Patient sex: M
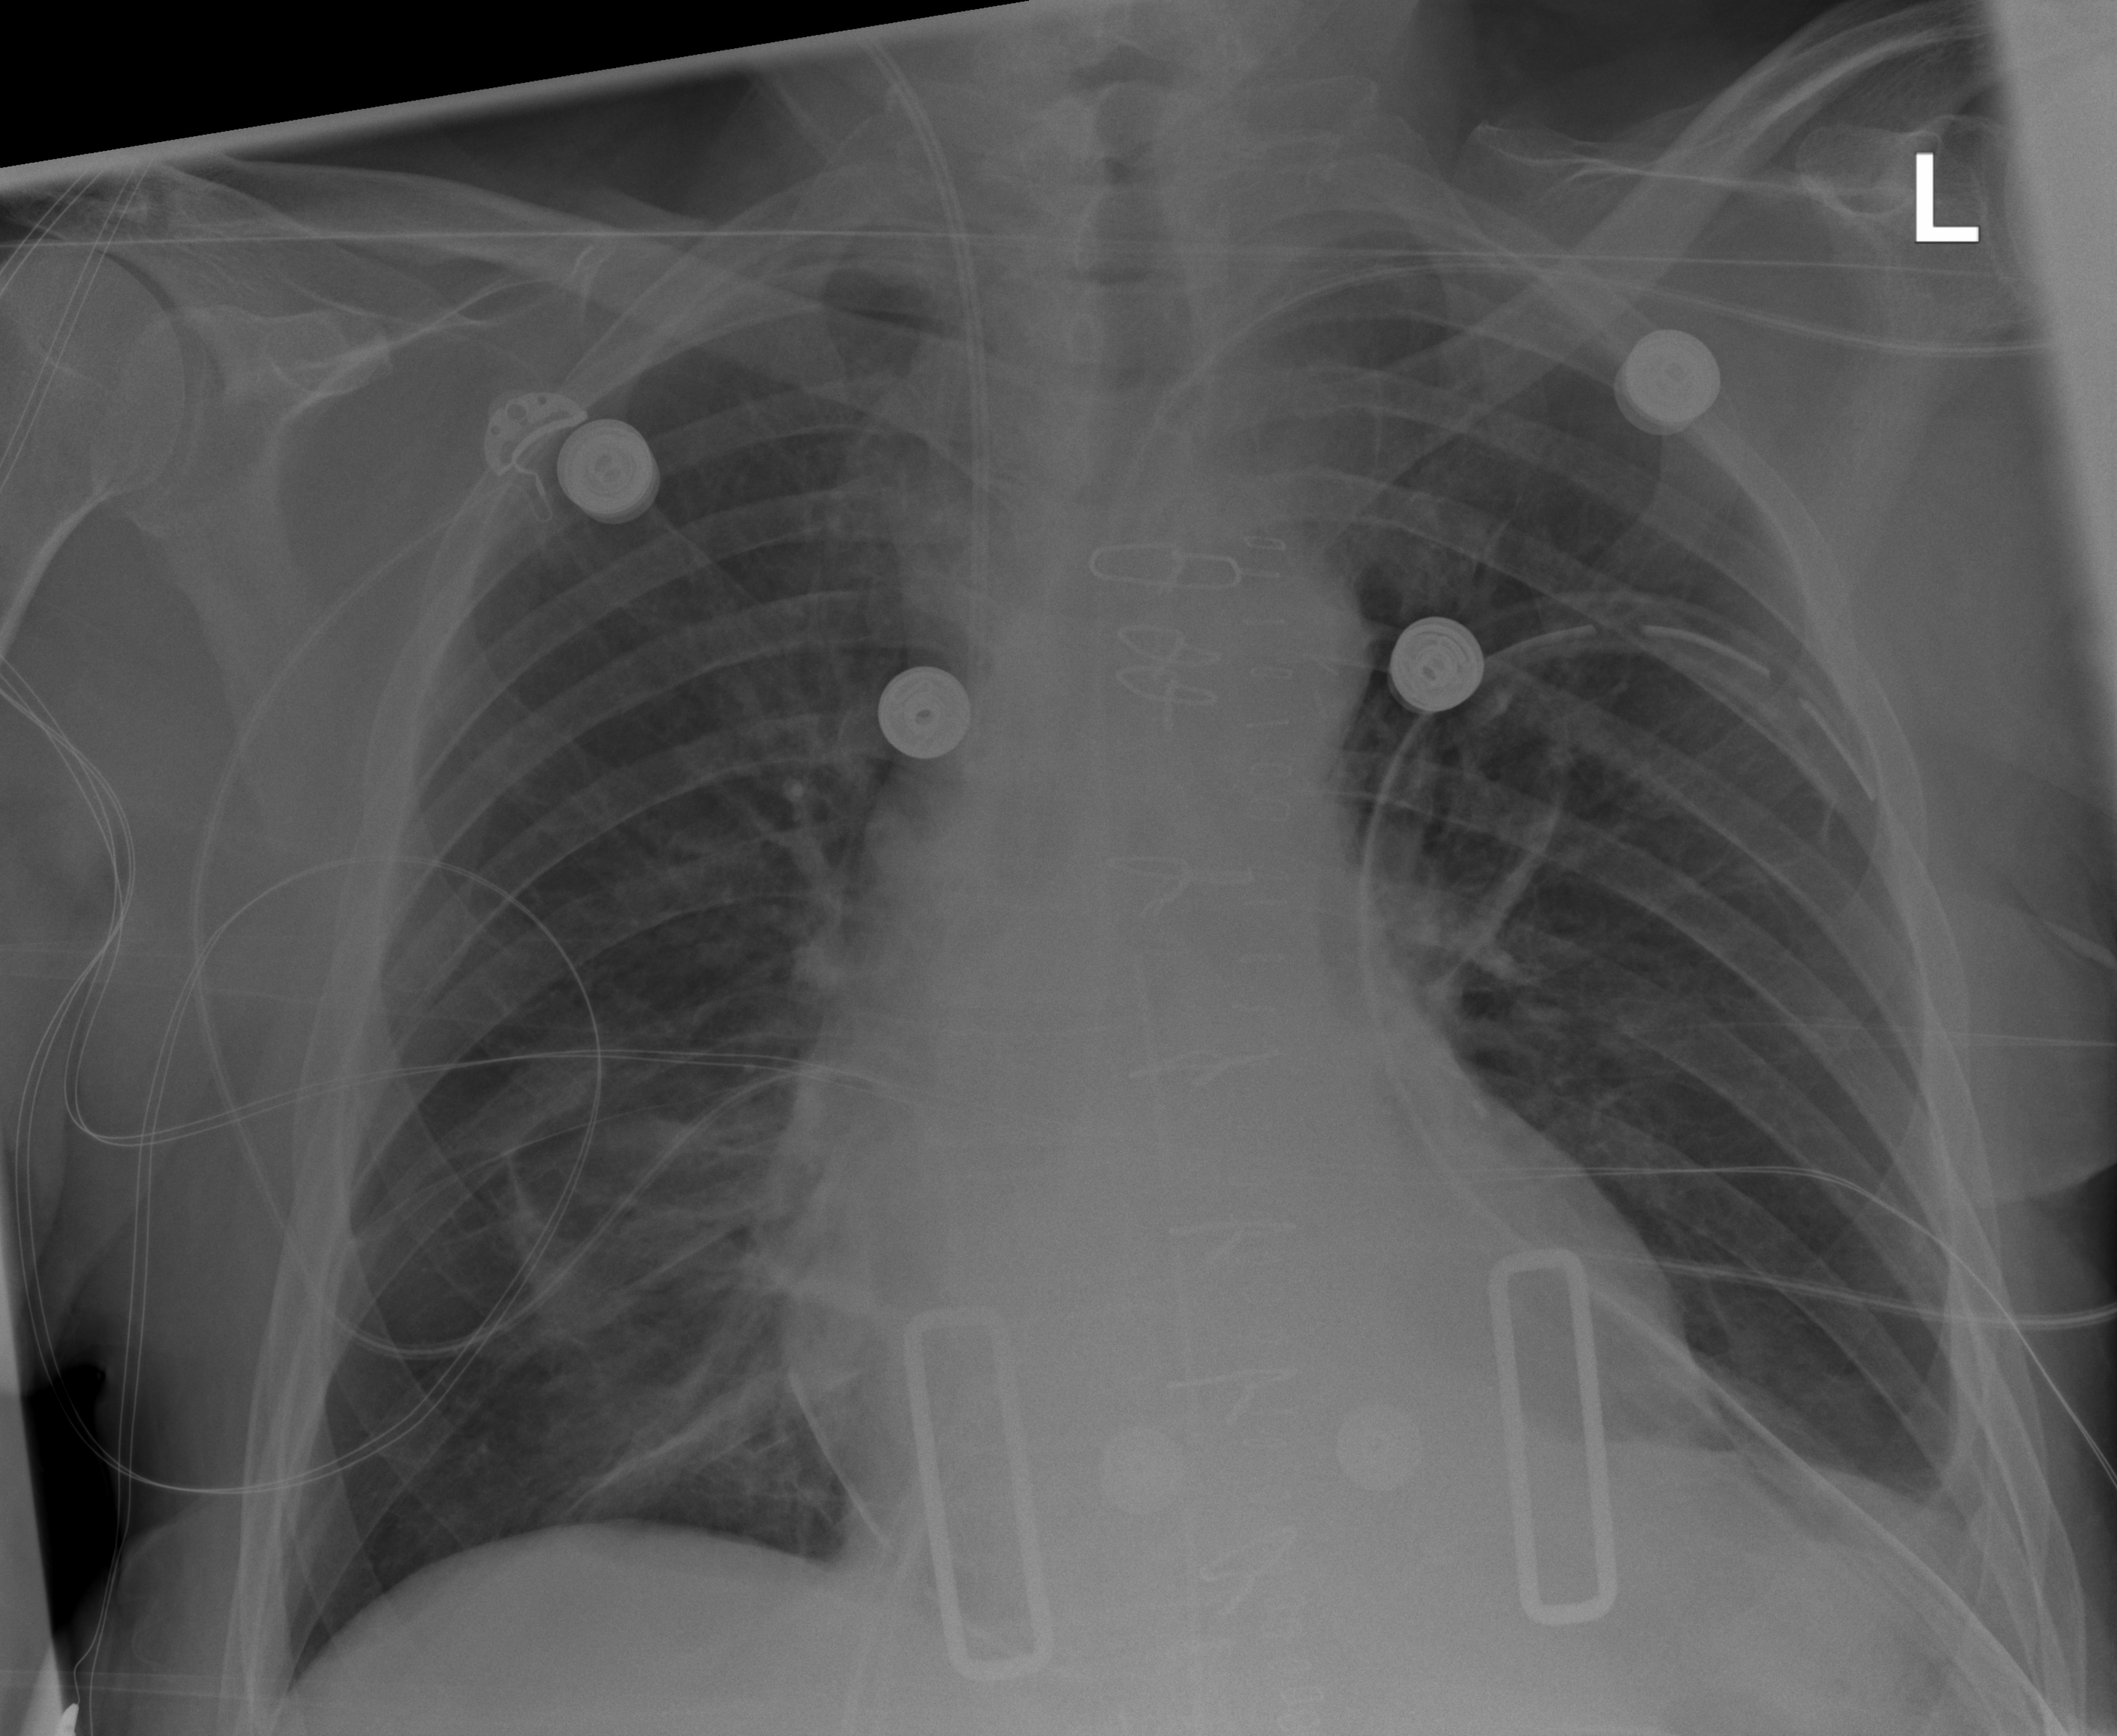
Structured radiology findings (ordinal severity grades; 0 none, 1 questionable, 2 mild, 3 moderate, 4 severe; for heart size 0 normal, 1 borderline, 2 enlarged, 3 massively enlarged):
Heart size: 1
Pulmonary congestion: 0
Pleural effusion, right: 0
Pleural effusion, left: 2
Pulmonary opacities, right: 0
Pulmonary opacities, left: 0
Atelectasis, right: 2
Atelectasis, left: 2